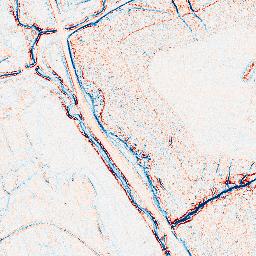
Category: edge_preserving
Decomposition family: anisotropic_diffusion
Decomposition parameters: iterations: 10
kappa: 30
gamma: 0.05
Upsampling method: quintic
Upsampling parameters: scale: 4
Upsampling scale: 4